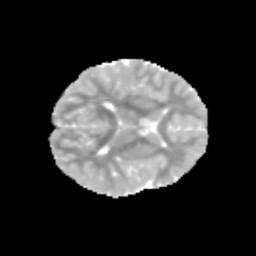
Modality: MD
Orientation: axial
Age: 9
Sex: male
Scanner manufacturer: siemens
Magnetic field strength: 3 T
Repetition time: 3.8 s
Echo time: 0.07 s